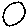
Label: circle